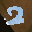
Label: 2